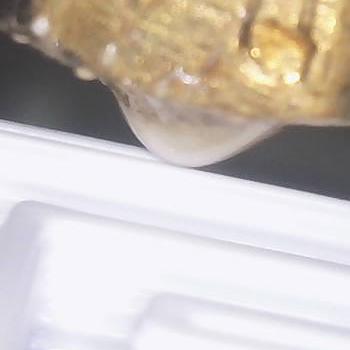
Flow rate: 66%